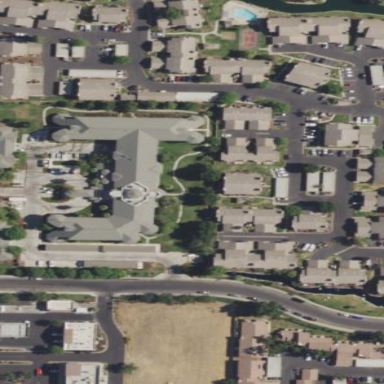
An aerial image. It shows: Nursing home.